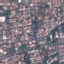
Land use / land cover: Residential